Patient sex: M
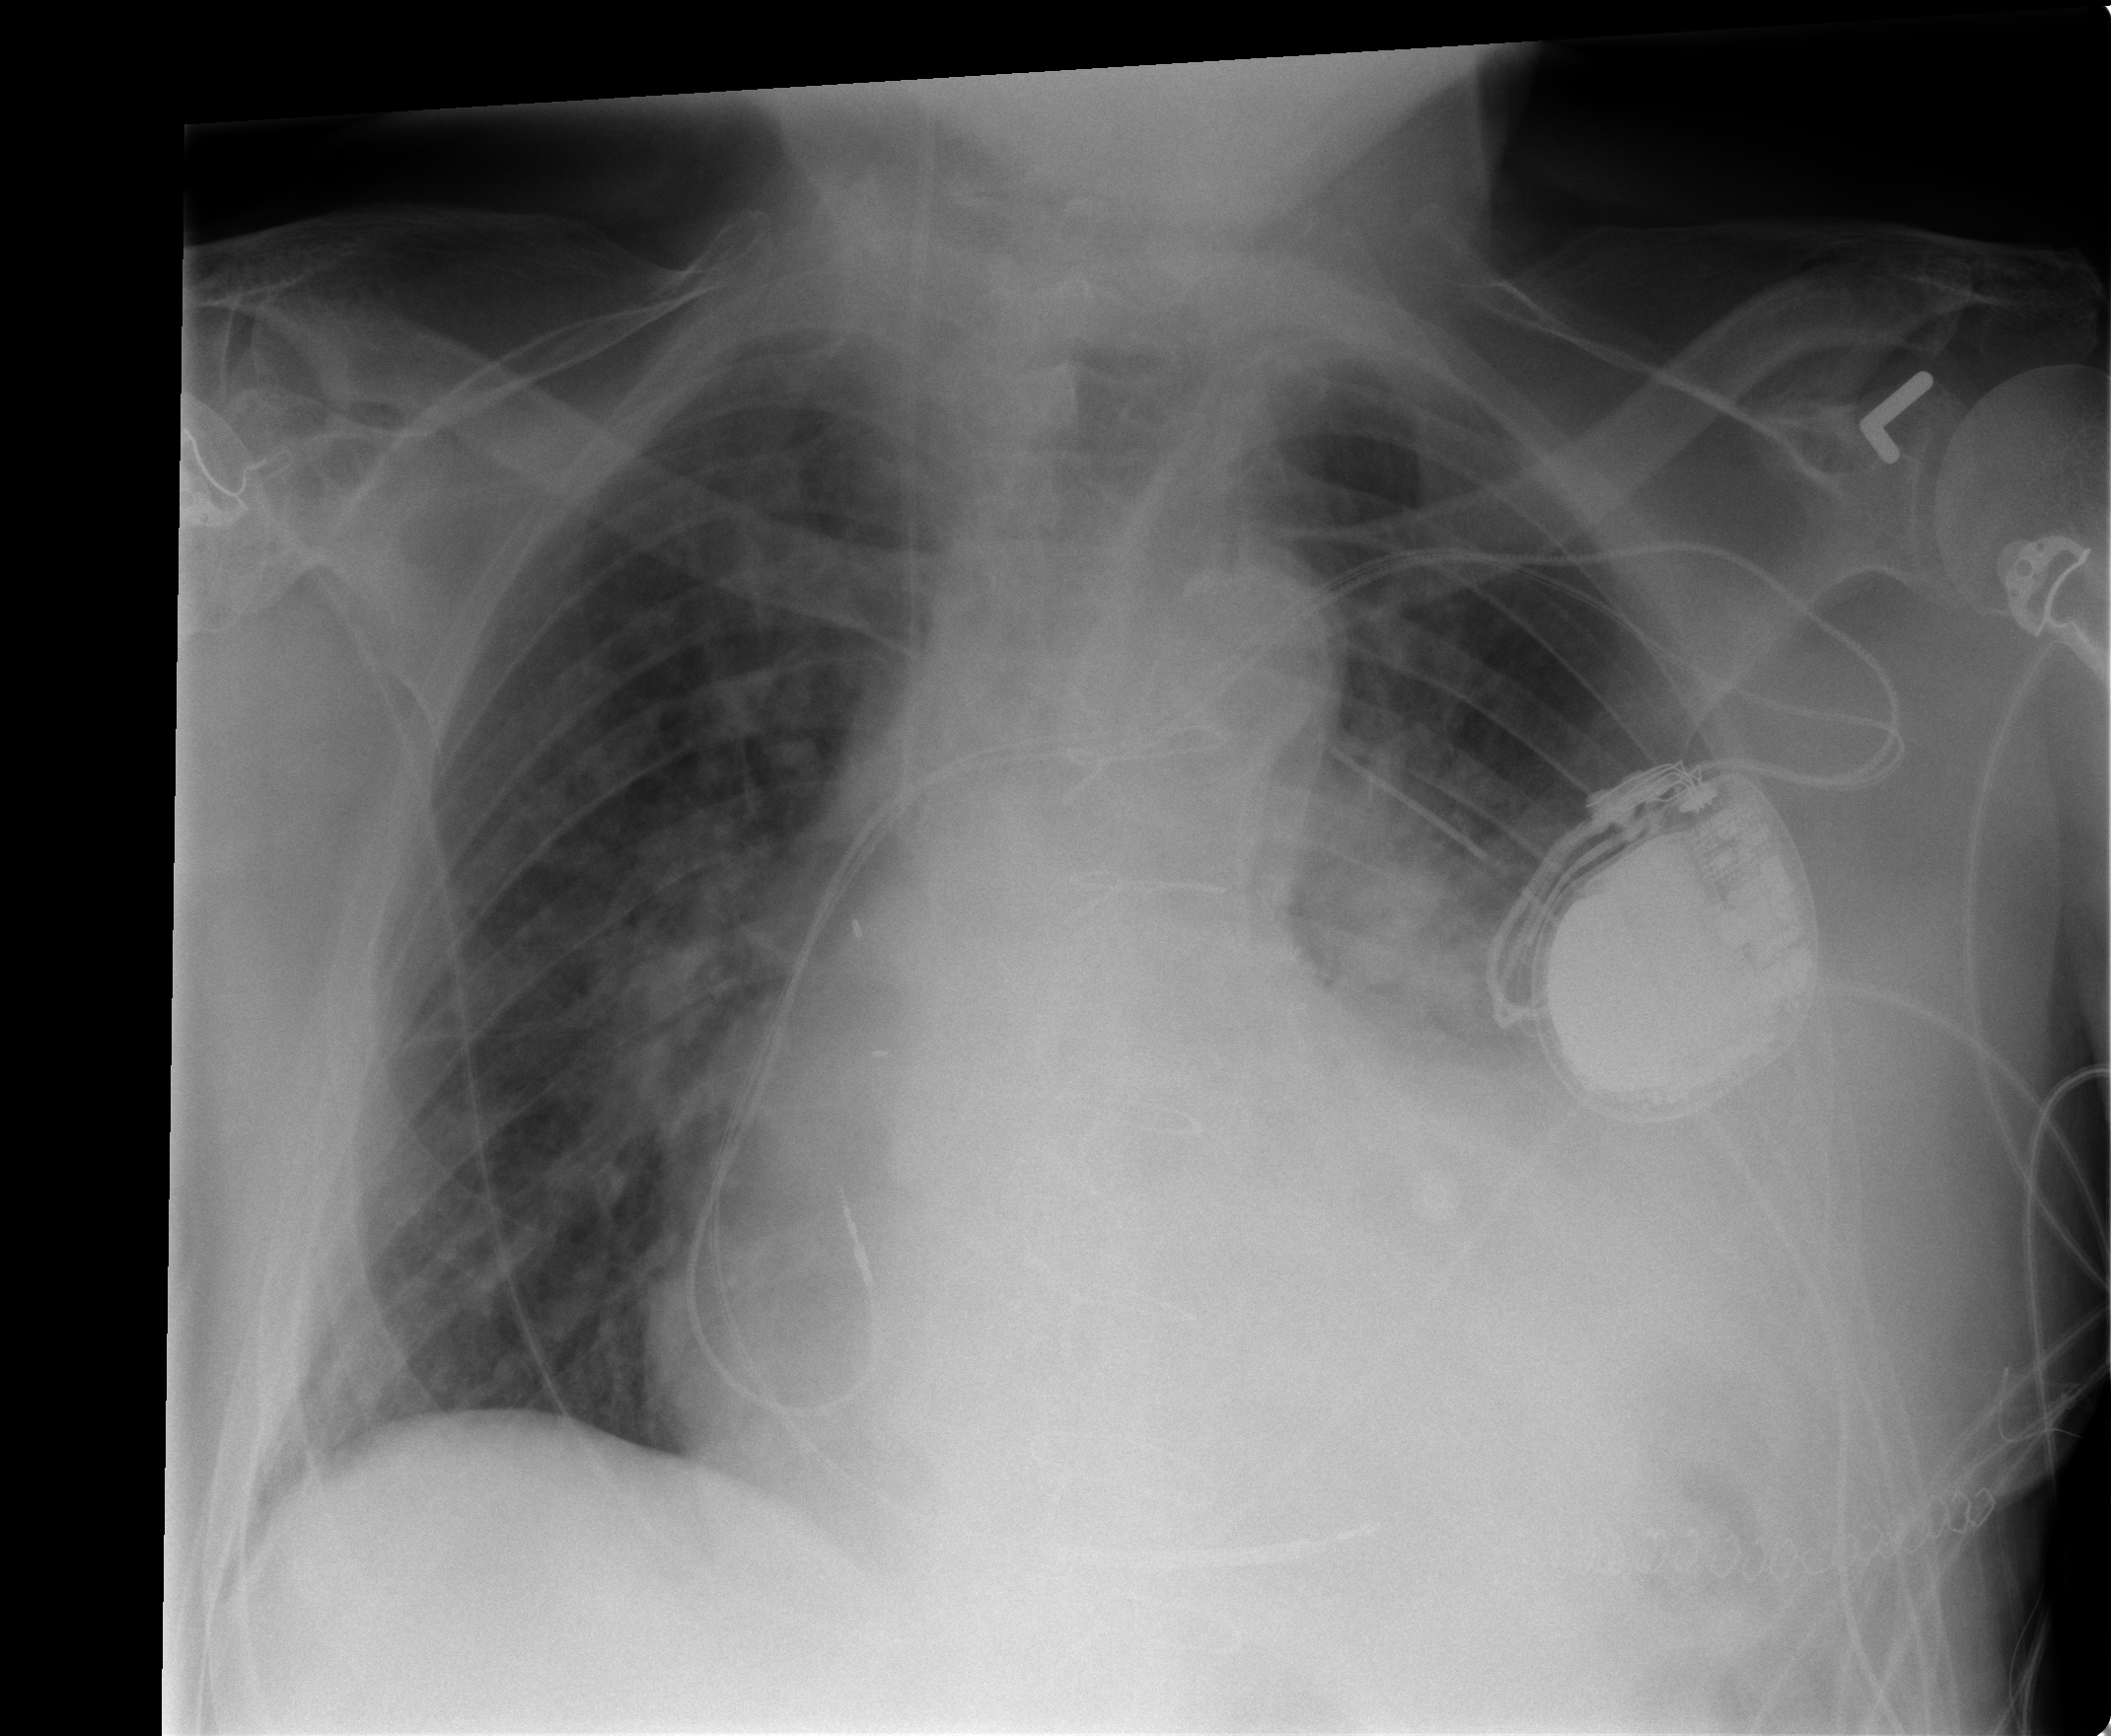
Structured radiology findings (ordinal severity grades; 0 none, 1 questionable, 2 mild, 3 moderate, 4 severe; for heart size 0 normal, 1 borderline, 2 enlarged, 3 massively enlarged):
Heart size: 3
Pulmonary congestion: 2
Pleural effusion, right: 0
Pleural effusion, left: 3
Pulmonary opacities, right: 2
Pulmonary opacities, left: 2
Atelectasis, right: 1
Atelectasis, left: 3